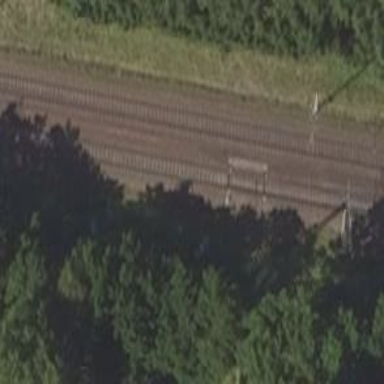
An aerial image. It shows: Railway switch.